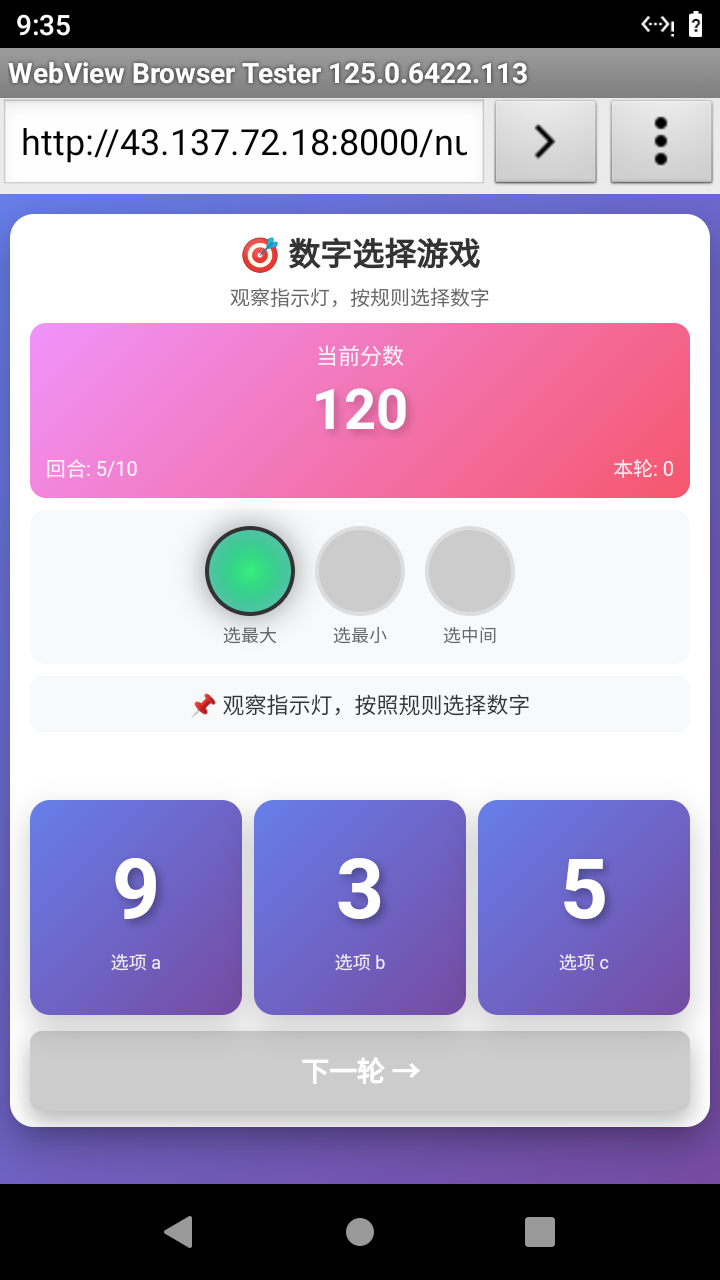

Select the correct number based on the traffic light color.
Answer: 0